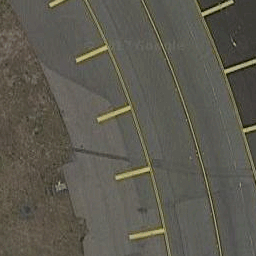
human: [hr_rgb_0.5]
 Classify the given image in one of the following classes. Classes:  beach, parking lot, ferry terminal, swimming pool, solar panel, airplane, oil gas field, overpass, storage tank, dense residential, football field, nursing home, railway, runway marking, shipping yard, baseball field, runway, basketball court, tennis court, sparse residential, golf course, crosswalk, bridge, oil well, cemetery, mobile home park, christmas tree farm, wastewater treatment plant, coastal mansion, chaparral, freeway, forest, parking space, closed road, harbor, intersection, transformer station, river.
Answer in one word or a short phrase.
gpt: runway marking